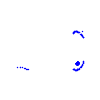
Particle: kaon